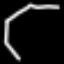
Label: octagon